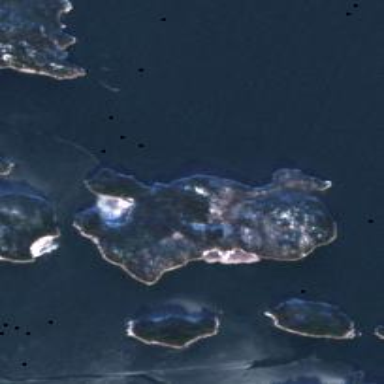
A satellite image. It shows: Islet along the natural coastline.